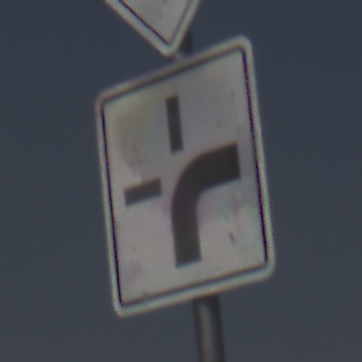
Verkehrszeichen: VerlaufVorfahrtsstrasse3
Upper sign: Vorfahrtsstrasse
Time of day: Midday
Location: Outdoor (Nature)
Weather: PartlyCloudy
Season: NotSpecified
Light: Natural